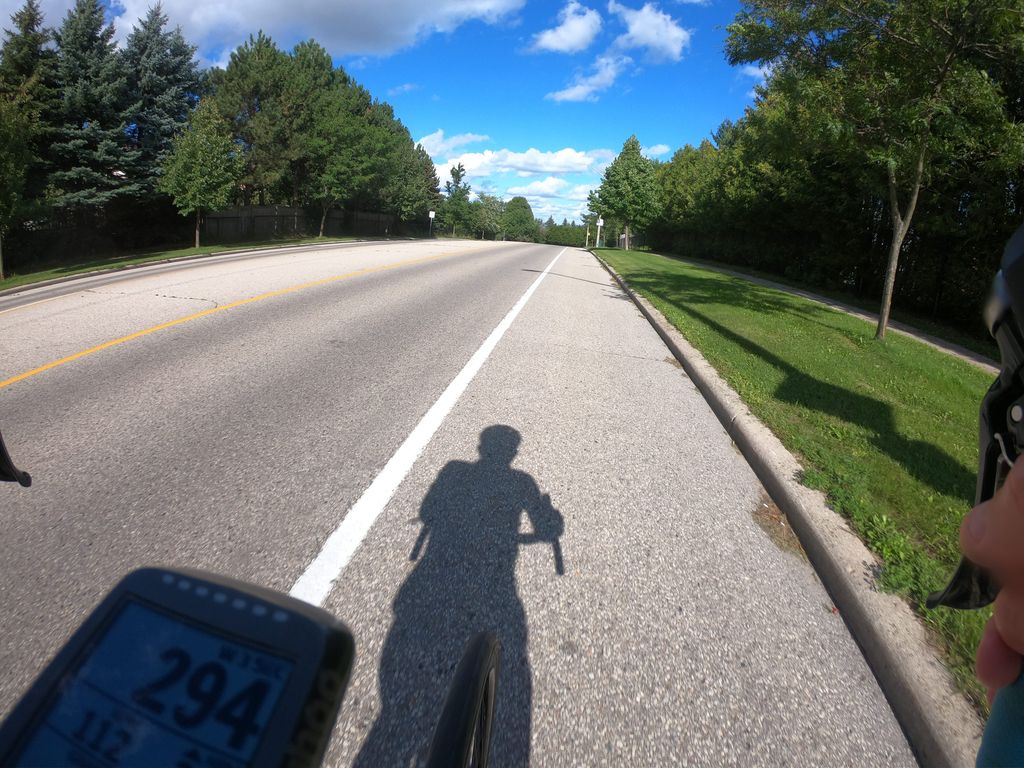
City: kitchener-waterloo